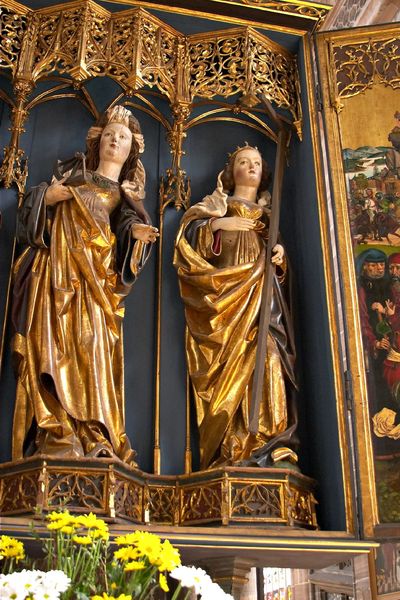
Titel: Katharinenaltar in St. Lorenz in Nürnberg
Künstler: Michael Wolgemut
Standort: Nürnberg, St. Lorenz (EU - D - B)
Schlagwörter: blau, umhang, frauen, blumen, frau, falten, kirche, gold, gotik, krone, verzierung, foto, altar, schnitzerei, statuen, baldachin, königin, heilige, kirchlich, maria, vergoldung, attribut, maßwerk, triptychon, rankenwerk, goldverzierung, holz bunt